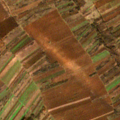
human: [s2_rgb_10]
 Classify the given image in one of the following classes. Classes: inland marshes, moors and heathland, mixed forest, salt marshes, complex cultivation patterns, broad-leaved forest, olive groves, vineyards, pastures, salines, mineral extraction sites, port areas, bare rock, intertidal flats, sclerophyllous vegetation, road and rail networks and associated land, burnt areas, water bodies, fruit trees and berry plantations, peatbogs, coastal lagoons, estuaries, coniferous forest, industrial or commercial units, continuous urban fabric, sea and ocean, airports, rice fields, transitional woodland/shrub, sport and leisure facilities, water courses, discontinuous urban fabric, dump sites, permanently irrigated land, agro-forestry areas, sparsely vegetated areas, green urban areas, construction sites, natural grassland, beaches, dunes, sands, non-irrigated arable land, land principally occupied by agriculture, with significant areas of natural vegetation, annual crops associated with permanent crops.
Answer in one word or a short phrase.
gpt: non-irrigated arable land, fruit trees and berry plantations, complex cultivation patterns